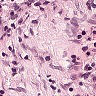
Metastatic tissue present: no